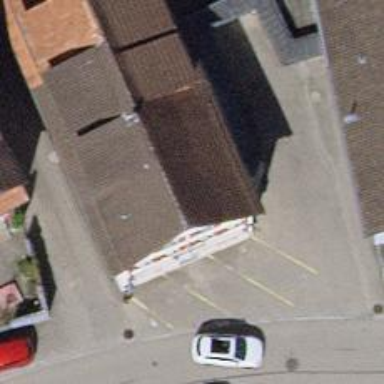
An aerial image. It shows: Restaurant.